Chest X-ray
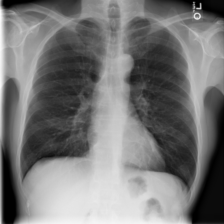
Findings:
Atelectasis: negative
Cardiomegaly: negative
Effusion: negative
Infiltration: negative
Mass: negative
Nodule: negative
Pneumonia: negative
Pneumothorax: negative
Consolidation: negative
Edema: negative
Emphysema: negative
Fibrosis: negative
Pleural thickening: negative
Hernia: negative